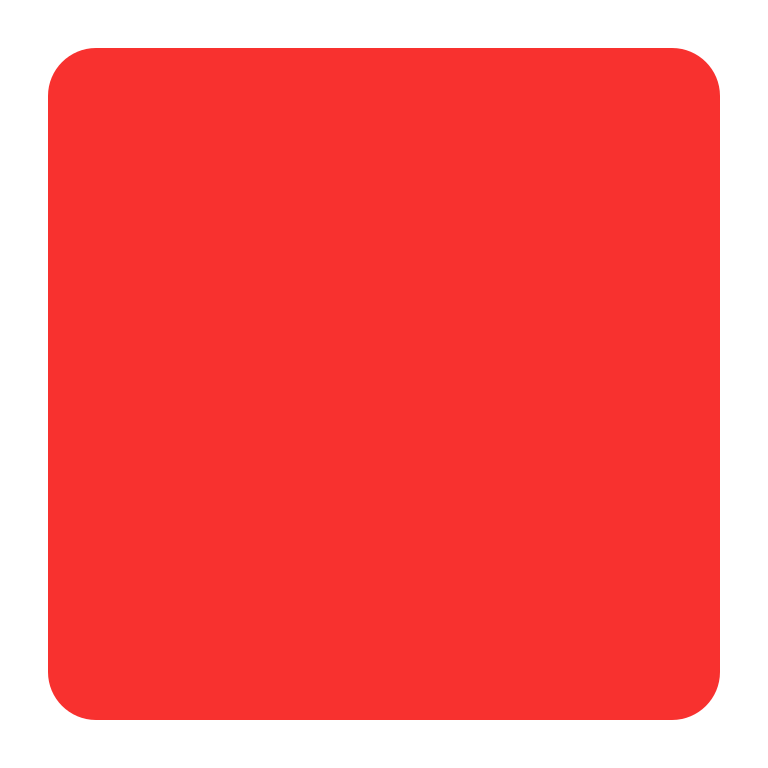
red square flat